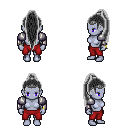
a pixel art fantasy rpg character, female body template, dark elf, purple skin, steel arm armor, red pants, gray extra-long topknot hairstyle, iron tiara, bracelets, four views (front, back, left, right), 2x2 character sprite sheet, small pixel art, hard edges, no anti-aliasing